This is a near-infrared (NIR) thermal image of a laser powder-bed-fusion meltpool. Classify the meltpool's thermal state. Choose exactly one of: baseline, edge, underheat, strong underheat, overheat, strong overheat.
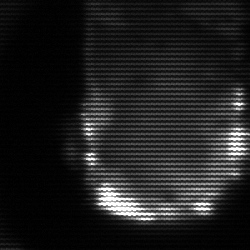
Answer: baseline